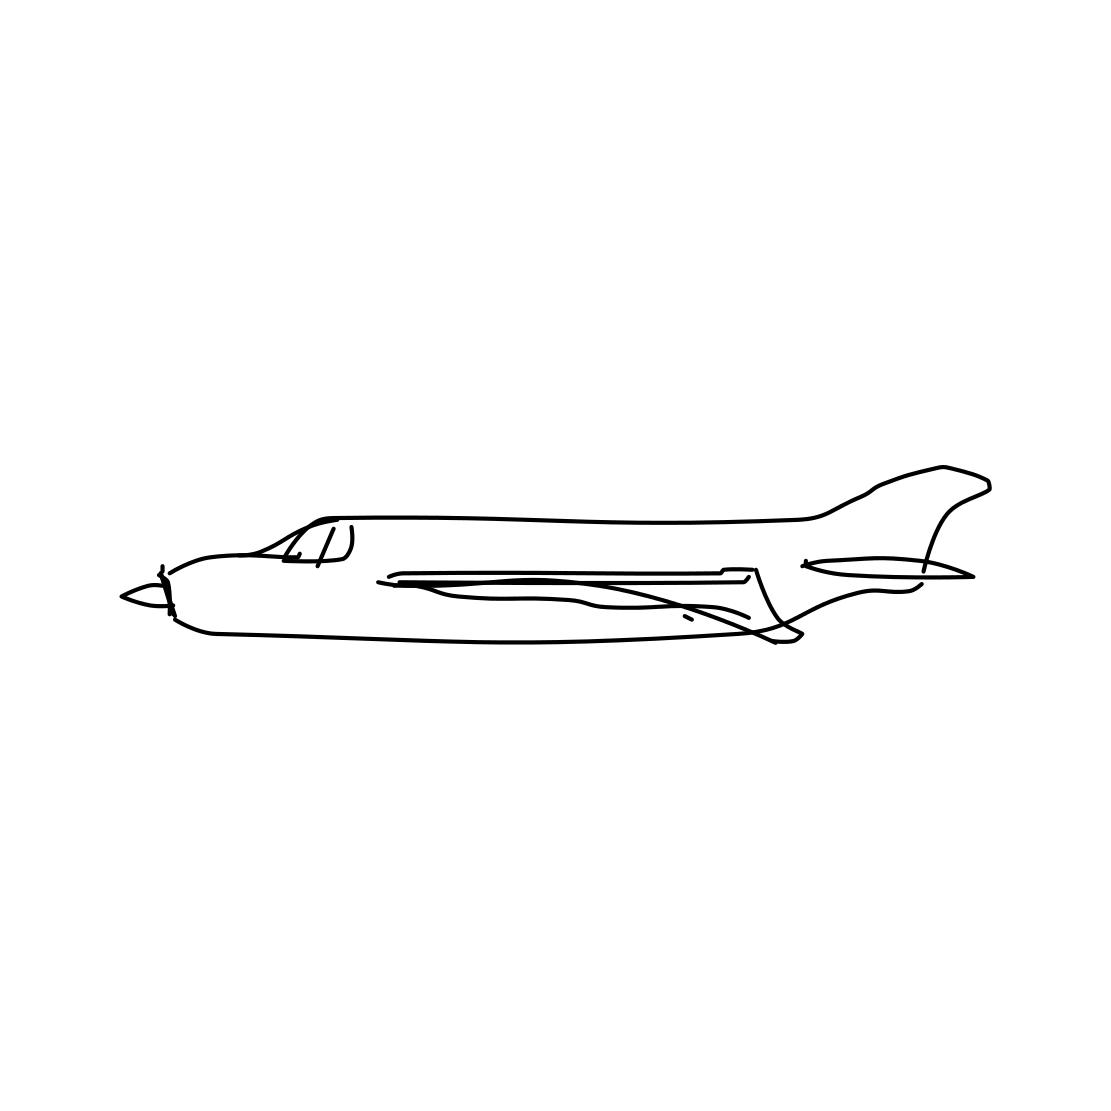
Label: airplane